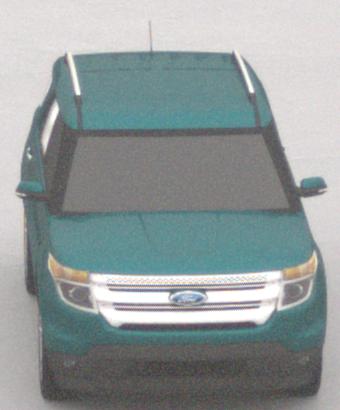
Make: Ford
Model: Explorer
Detailed model: Gen. 5
Model produced from: 2010
Model produced until: 2019
Doors: 5
Color: blue
Road condition: dry road
Daytime: midday
Contrast: low contrast